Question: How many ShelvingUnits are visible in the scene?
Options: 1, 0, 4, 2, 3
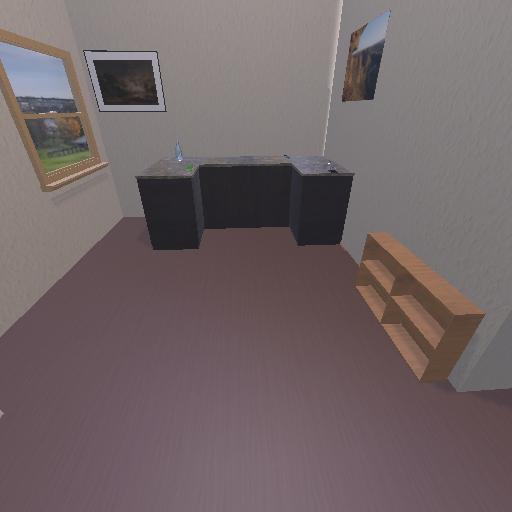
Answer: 1